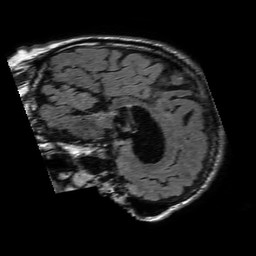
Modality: FLAIR
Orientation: sagittal
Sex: male
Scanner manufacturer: philips
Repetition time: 11 s
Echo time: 0.125 s